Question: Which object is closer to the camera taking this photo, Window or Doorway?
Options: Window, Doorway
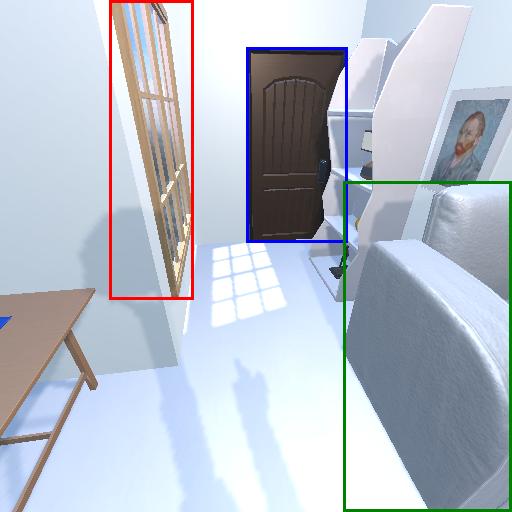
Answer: Window